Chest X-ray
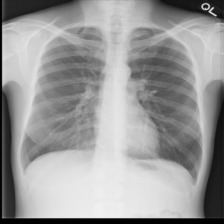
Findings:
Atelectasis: negative
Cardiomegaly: negative
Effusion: negative
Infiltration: negative
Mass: negative
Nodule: negative
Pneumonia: negative
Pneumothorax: negative
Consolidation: negative
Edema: negative
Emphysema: negative
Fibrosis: negative
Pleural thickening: negative
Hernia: negative